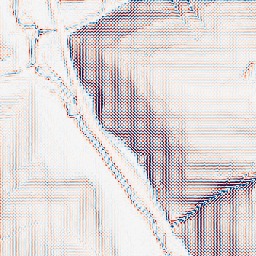
Category: wavelet
Decomposition family: wavelet_dwt
Decomposition parameters: wavelet: haar
level: 2
Upsampling method: sinc_hamming
Upsampling parameters: scale: 4
kernel_size: 8
Upsampling scale: 4